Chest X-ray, PA view. Patient: 55 years old, sex M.
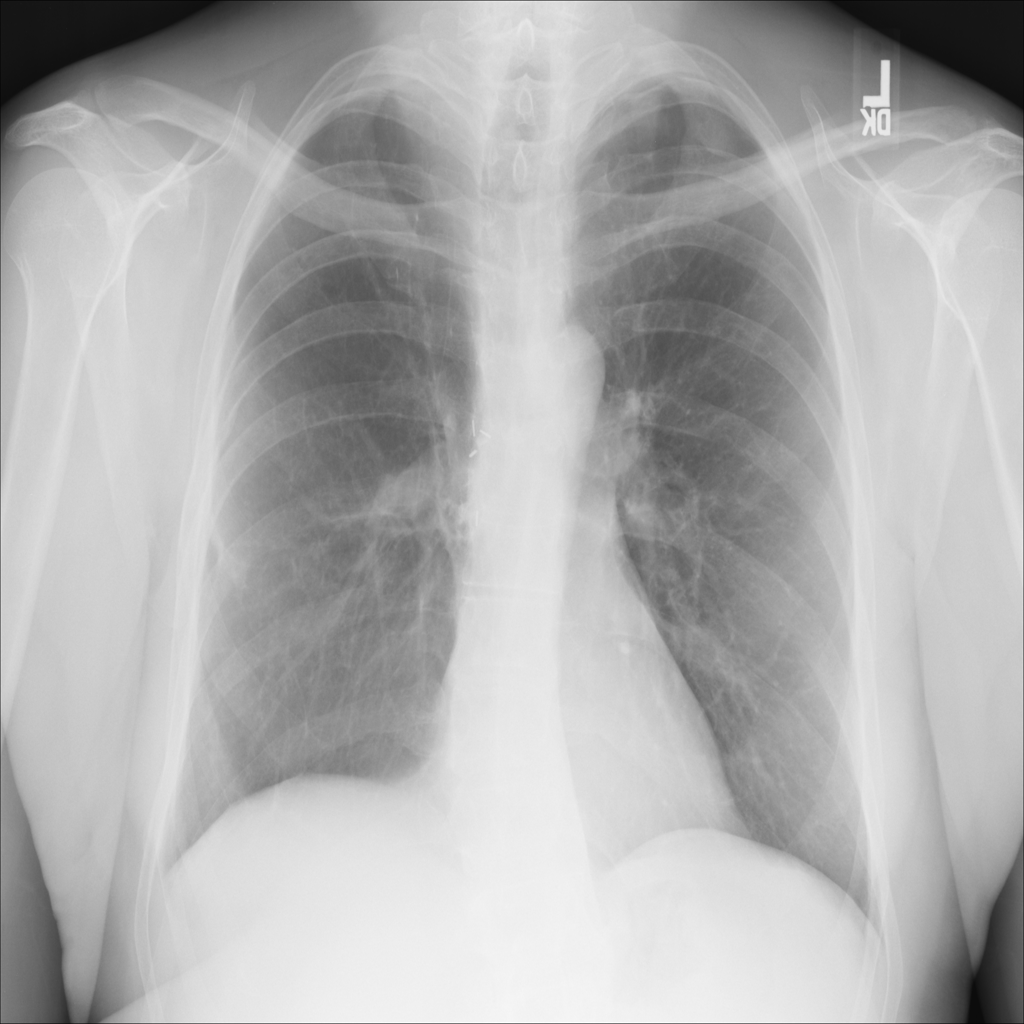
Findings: No Finding